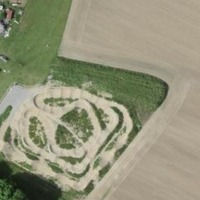
EUNIS habitat code: 52
Species observed at this site:
Muscicapa striata
Certhia brachydactyla
Cornus sanguinea
Corvus corone
Turdus merula
Cyanistes caeruleus
Lapsana communis
Passer domesticus
Humulus lupulus
Fringilla coelebs
Moehringia trinervia
Sylvia atricapilla
Bombycilla garrulus
Columba palumbus